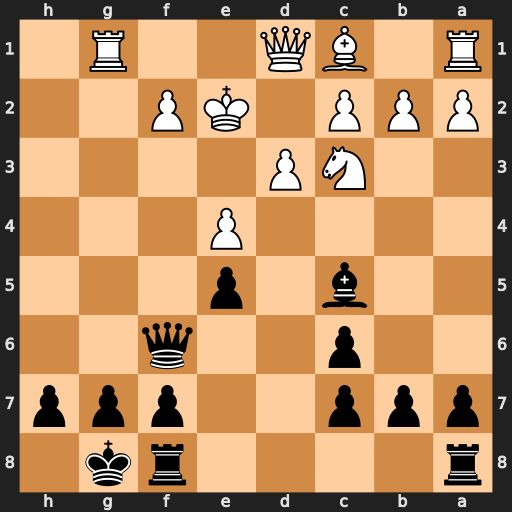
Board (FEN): r4rk1/ppp2ppp/2p2q2/2b1p3/4P3/2NP4/PPP1KP2/R1BQ2R1
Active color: b
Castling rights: -
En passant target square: -
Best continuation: Qxf2#